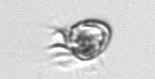
Label: Ciliophora